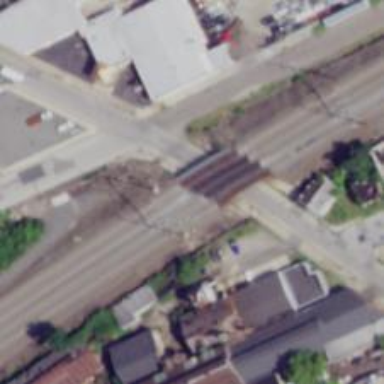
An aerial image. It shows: Bridge with electrified railway tracks featuring contact line.